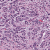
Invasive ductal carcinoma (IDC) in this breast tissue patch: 1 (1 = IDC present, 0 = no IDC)